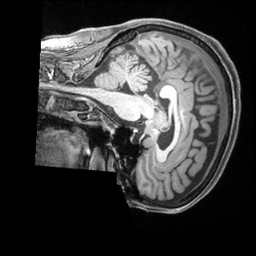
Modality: T1w
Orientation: sagittal
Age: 65
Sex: female
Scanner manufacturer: siemens
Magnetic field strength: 3 T
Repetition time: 2.5 s
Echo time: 0.00222 s